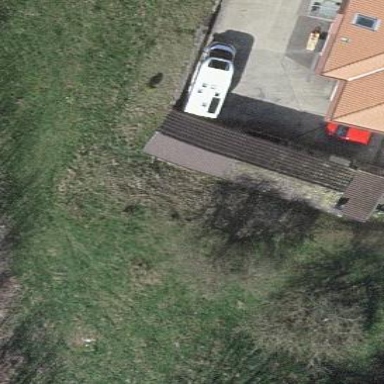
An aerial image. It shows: Hut.